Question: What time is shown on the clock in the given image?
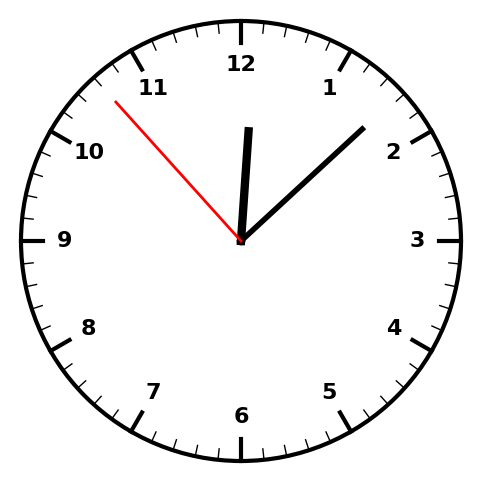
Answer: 12:07:53